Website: ulta-beauty
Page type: address-validator
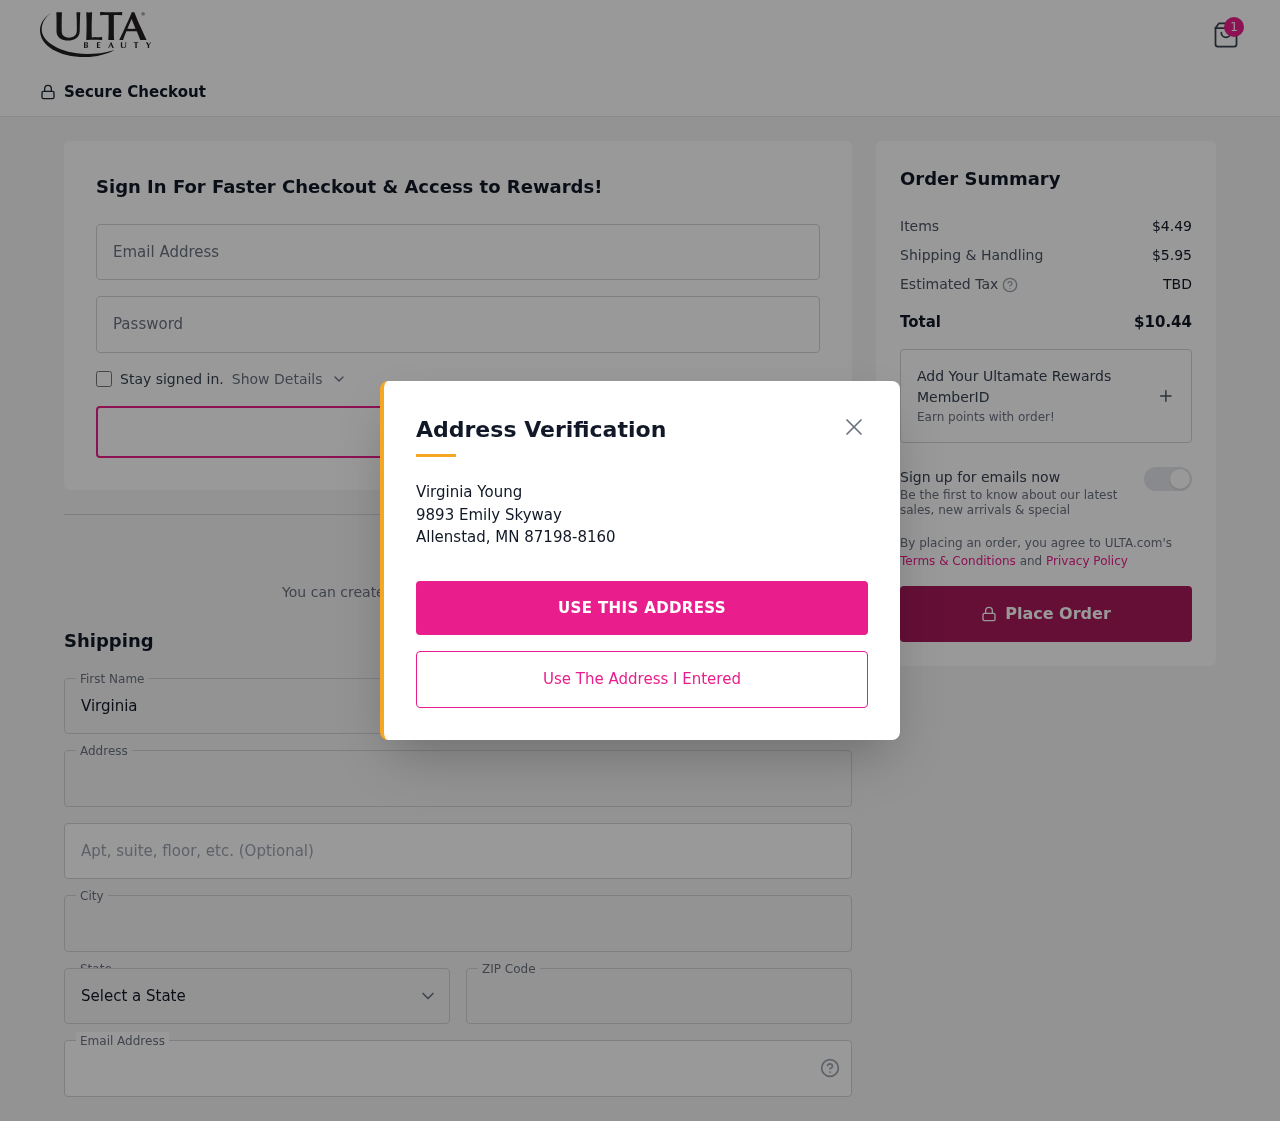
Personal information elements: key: PII_CITY
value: Allenstad
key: PII_EMAIL
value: virginiayoung@yahoo.com
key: PII_FIRSTNAME
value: Virginia
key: PII_LASTNAME
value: Young
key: PII_POSTCODE
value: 87198
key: PII_STATE_ABBR
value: MN
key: PII_STREET
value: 9893 Emily Skyway
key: PII_STREET2
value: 9893 Emily Skyway
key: PII_STREET2
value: Suite 526
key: PII_FULLNAME2
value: Virginia Young
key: PII_CITY2
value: Allenstad
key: PII_STATE_ABBR2
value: MN
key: PII_POSTCODE_FULL
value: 87198
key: PII_POSTCODE_EXT
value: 8160
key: PII_POSTCODE_NUMERIC
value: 87198
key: PII_POSTCODE_EXT_NUMERIC
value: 8160
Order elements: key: ORDER_NUM_ITEMS
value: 1
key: ORDER_SUBTOTAL
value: $4.49
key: ORDER_SHIPPING_COST
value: $5.95
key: ORDER_TOTAL
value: $10.44